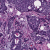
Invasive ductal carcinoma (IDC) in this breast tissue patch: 0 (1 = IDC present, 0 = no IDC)